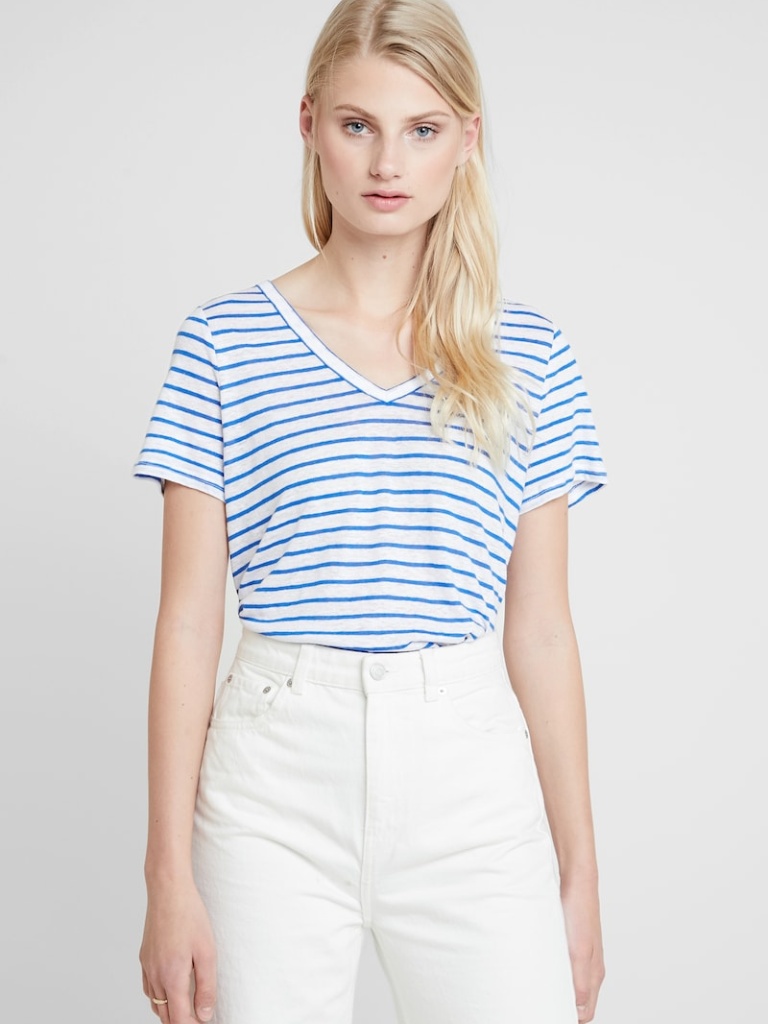
cotton relaxed short sleeve hip length French Tucked v-neck t-shirt